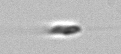
Label: flagellate_morphotype3